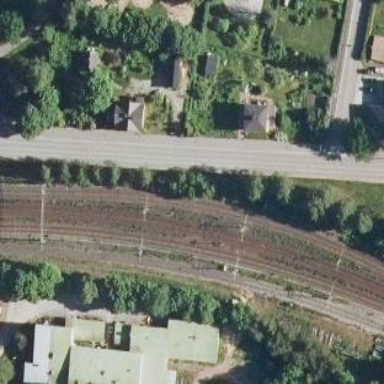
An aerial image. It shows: Siding railway line with electrified contact line for the trains.